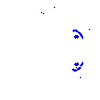
Particle: kaon